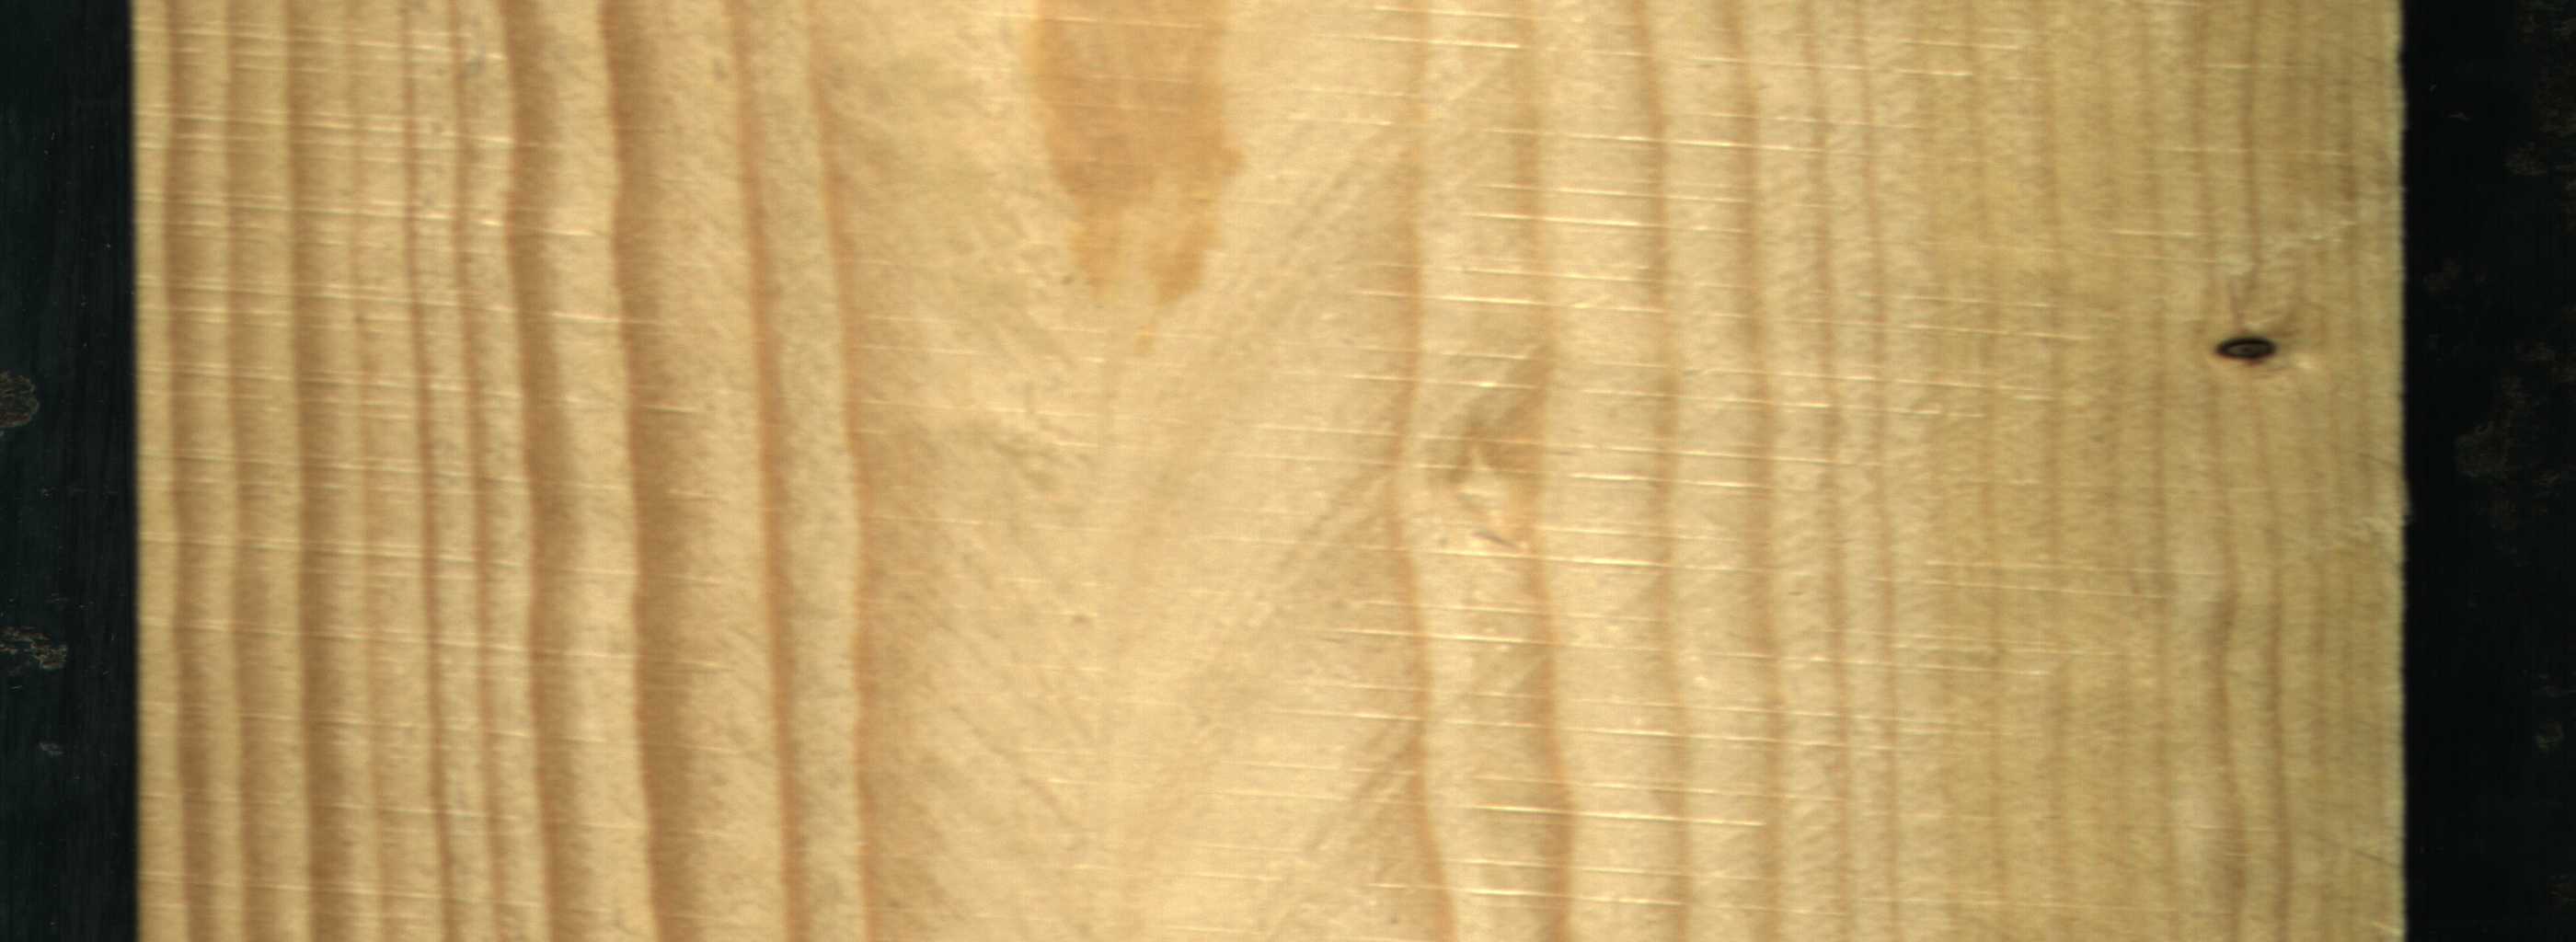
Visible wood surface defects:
Dead_Knot